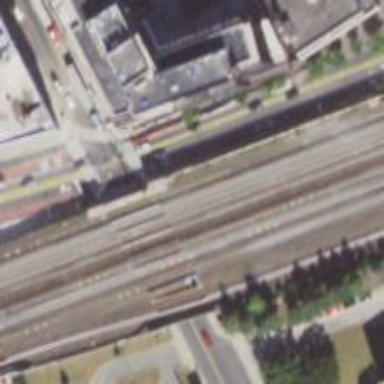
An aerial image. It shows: Bridge with electrified railway tracks.